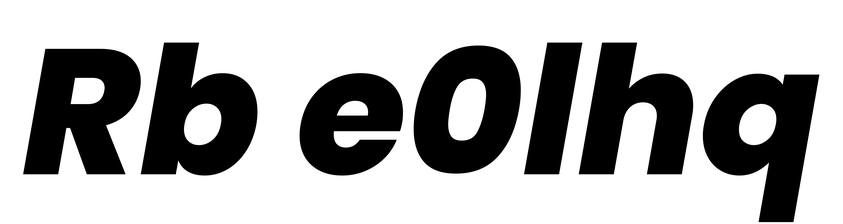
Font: Poppins-ExtraBoldItalic